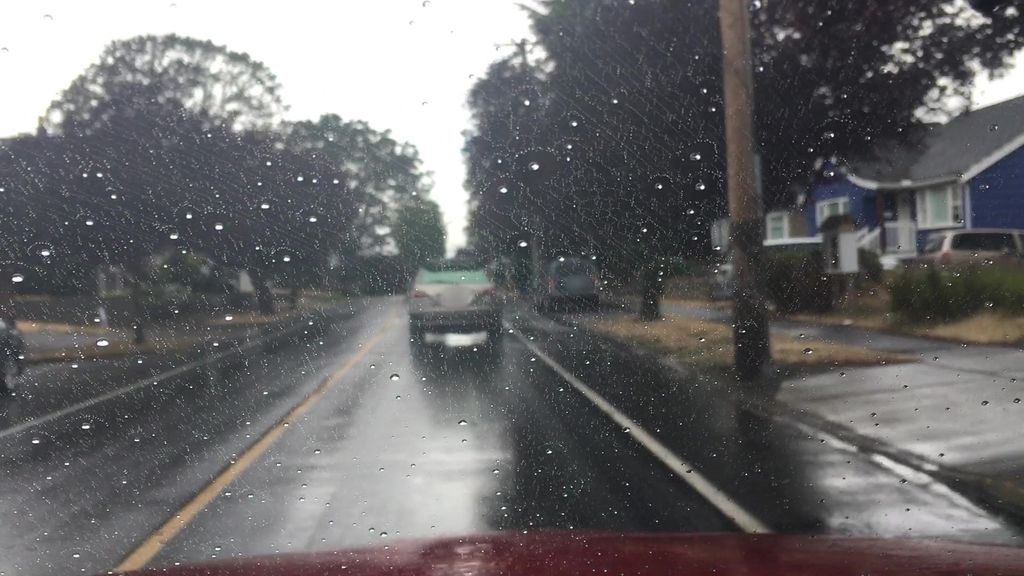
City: victoria